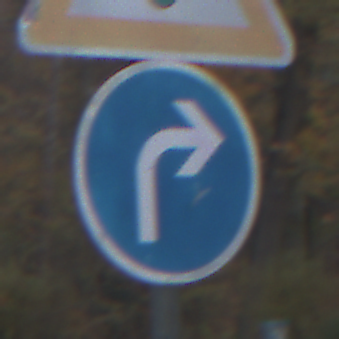
Verkehrszeichen: VorgeschriebeneFahrtrichtungRechts
Zusatzzeichen oben: Lichtzeichenanlage
Umgebung: Outdoor, Nature
Tageszeit: SunriseSunset
Wetter: PartlyCloudy
Licht: Natural
Jahreszeit: Autumn
Kontrast: LowContrast